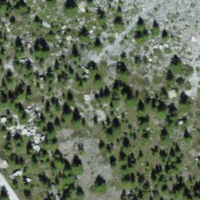
EUNIS habitat code: 48
Species observed at this site:
Dryas octopetala